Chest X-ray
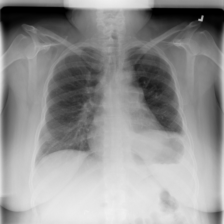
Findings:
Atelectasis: negative
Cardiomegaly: negative
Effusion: negative
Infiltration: negative
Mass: negative
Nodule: negative
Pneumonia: negative
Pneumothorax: negative
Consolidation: negative
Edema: negative
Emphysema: negative
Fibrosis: negative
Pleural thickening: negative
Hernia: negative